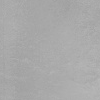
Atmospheric dust classification: dusty